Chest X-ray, PA view. Patient: 31 years old, sex F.
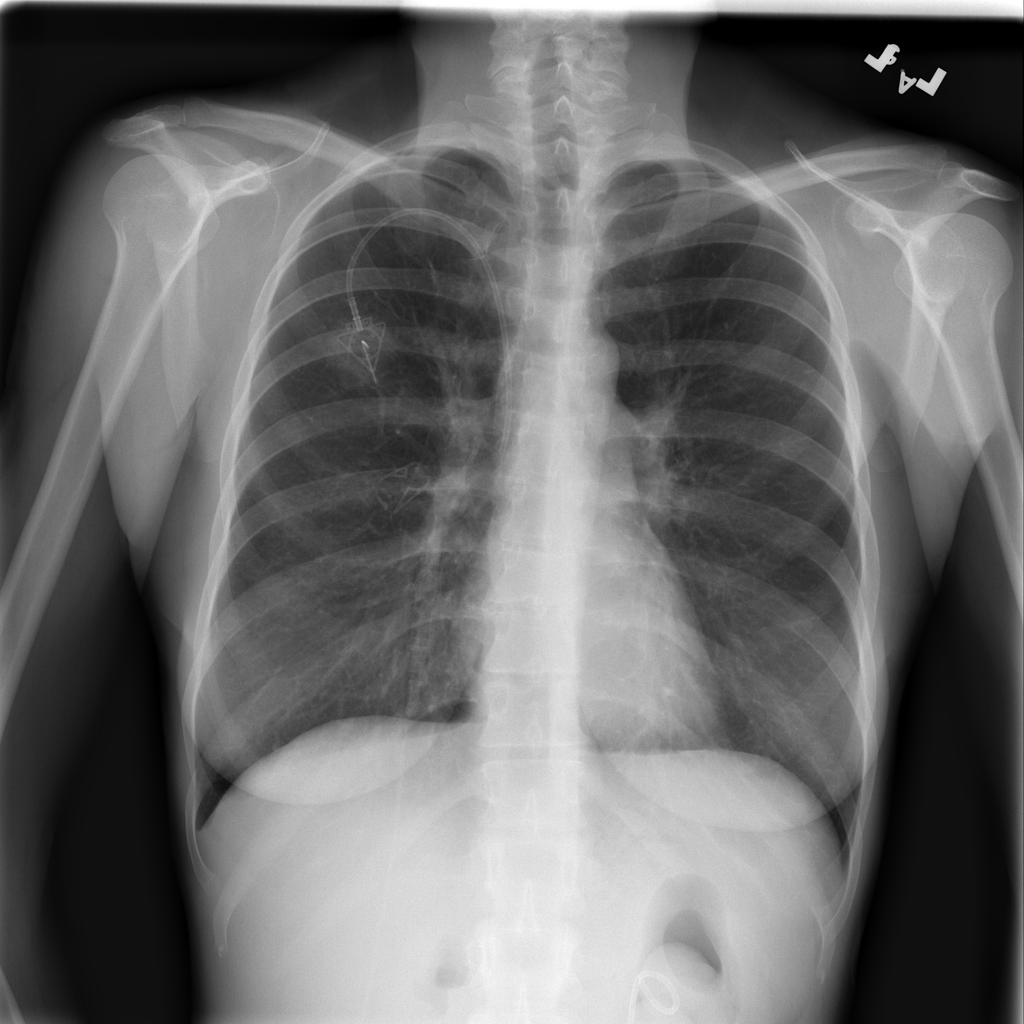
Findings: No Finding